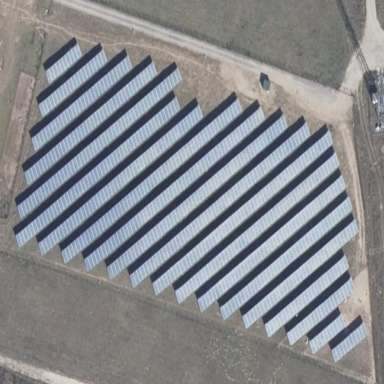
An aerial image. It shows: Solar power plant using photovoltaic technology to generate electricity.